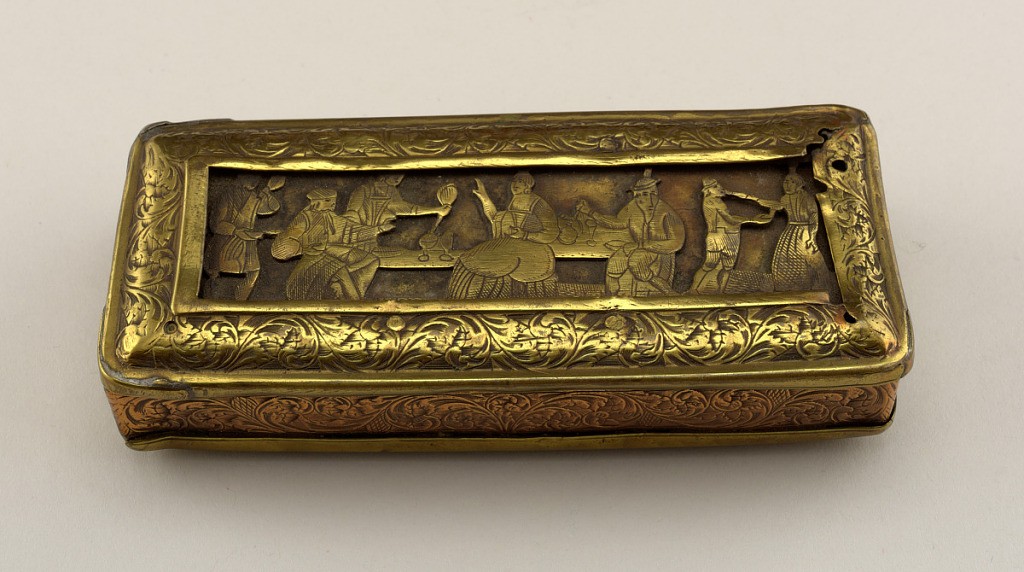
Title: Box
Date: mid-18th century
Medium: Engraved brass and copper
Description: Rectangular box with hinged cover (sliding top?). The sides of copper. Top and bottom have cut-out figures feasting and quarreling respectively, framed in scroll work.
b) sliding top, covering scene on bottom. Similar top for cover missing.